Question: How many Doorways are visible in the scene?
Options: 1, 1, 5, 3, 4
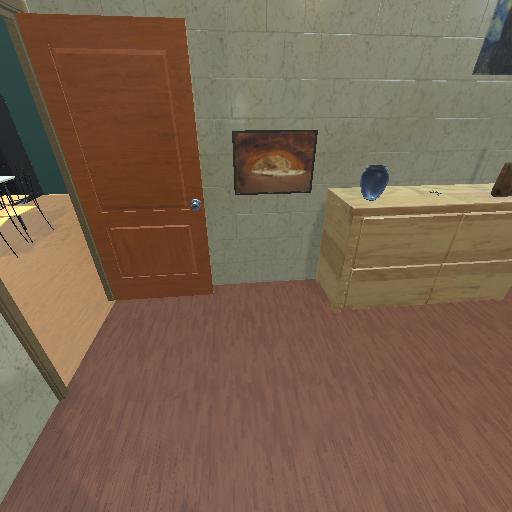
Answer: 1